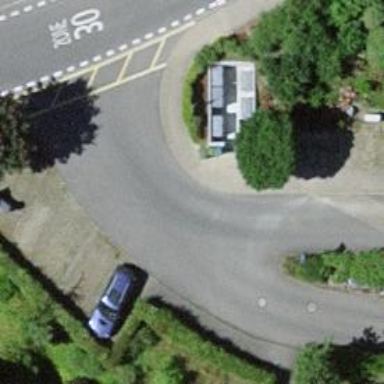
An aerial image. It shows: Kerb serving as barrier.